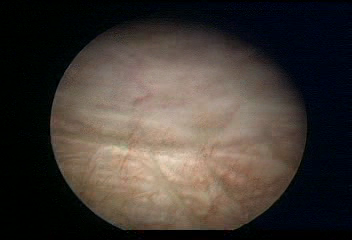
Modality: WLC
Class: Normal mucosa
Bladder cancer association: No